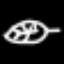
Label: leaf